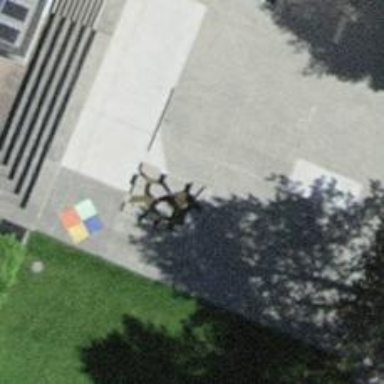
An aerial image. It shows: Fountain.